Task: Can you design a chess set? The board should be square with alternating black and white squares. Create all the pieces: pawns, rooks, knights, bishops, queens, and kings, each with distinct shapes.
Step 2992:
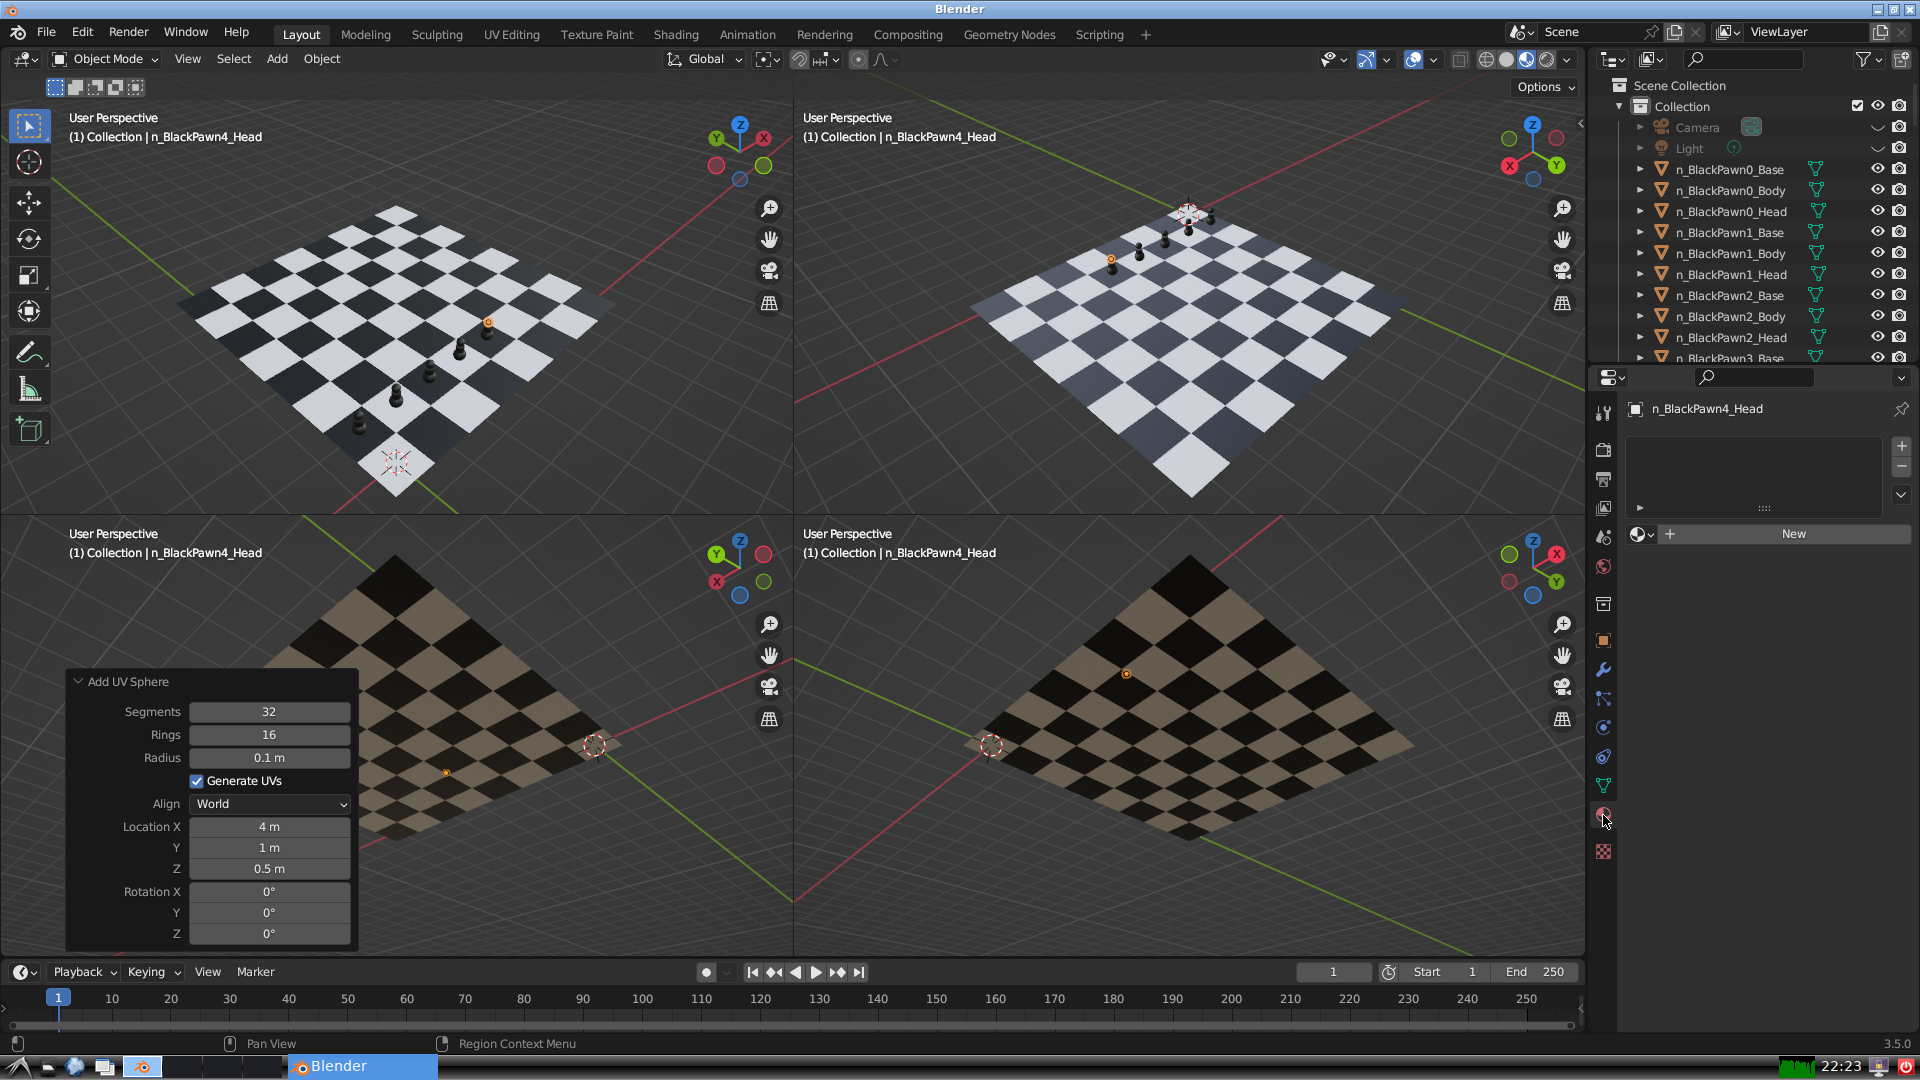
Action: {"mouse_move": [1636, 534]}